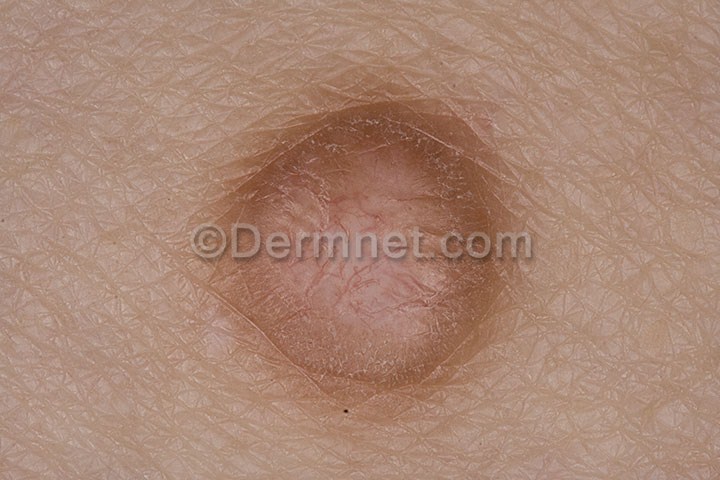
Disease: Seborrheic Keratoses and other Benign Tumors